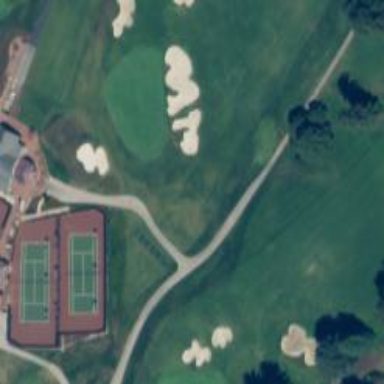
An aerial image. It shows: Golf cartpath that is also road path.